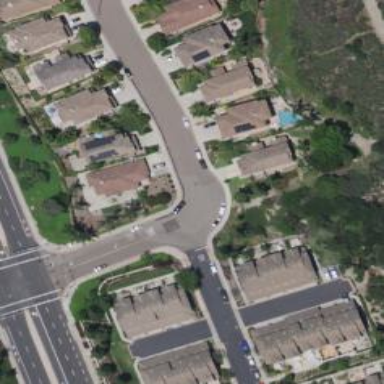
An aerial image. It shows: Residential road with asphalt surface and separate sidewalk.